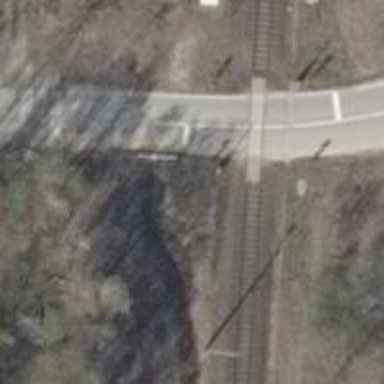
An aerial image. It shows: Railway signal.